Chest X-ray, PA view. Patient: 50 years old, sex F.
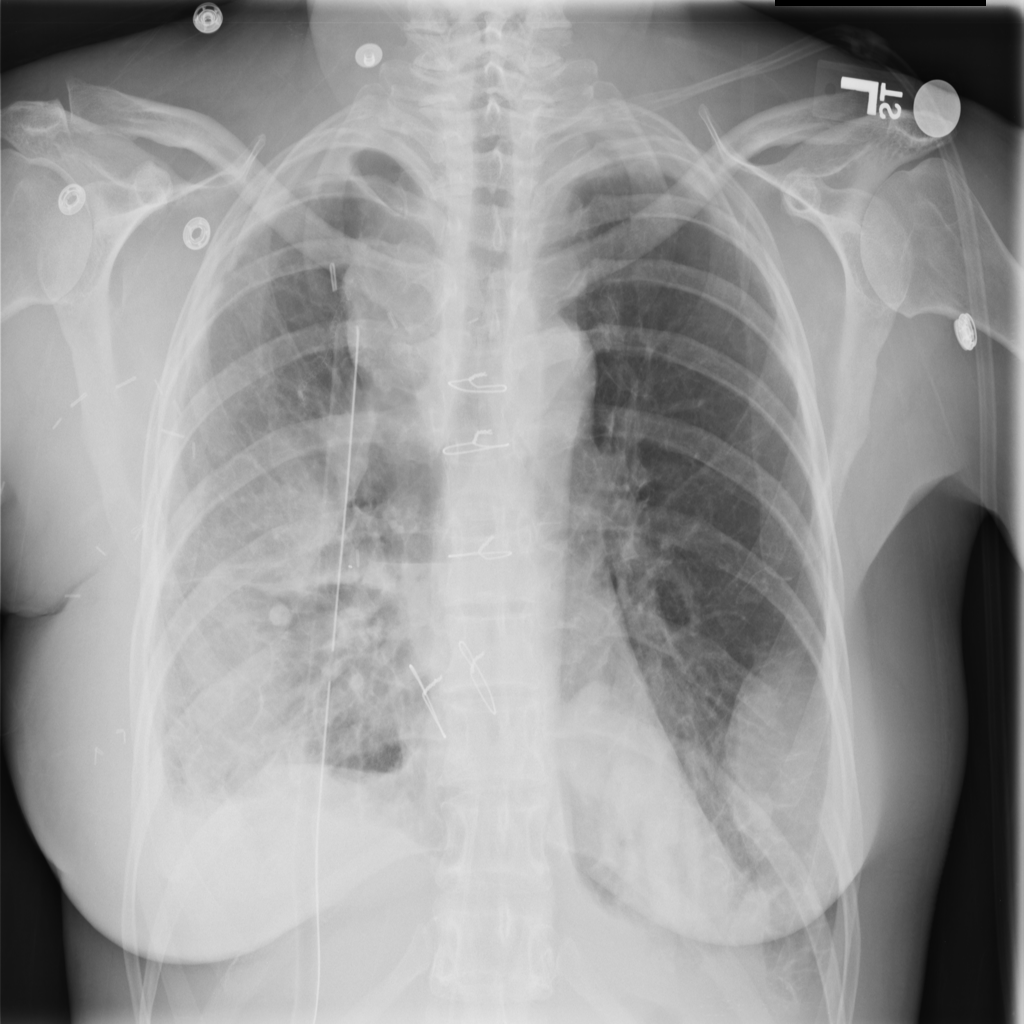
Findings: Effusion, Mass, Nodule